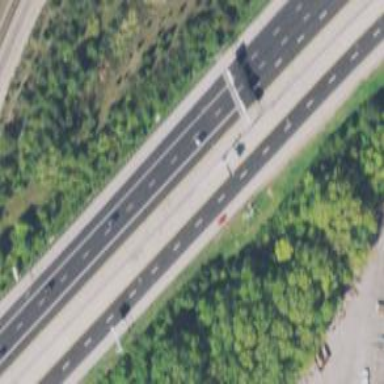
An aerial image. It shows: Motorway with asphalt surface and embankment.